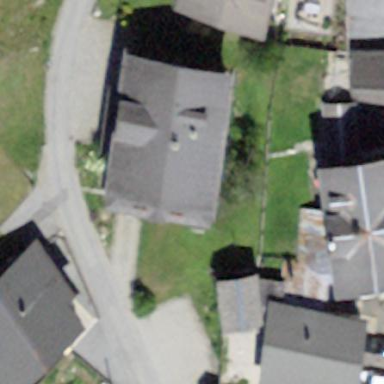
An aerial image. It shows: Simple and straightforward house.